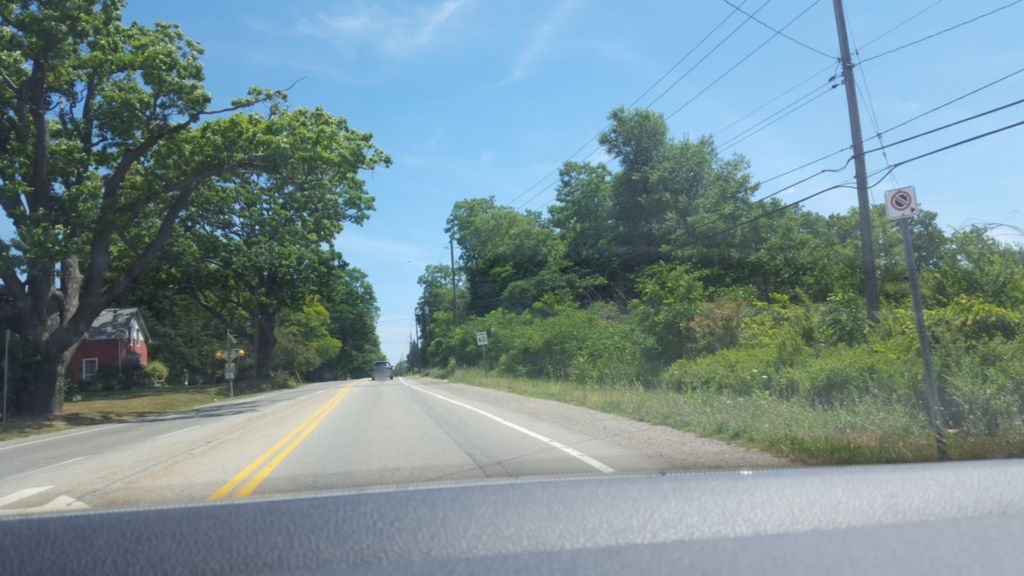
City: hamilton